Question: I am using HTTPService component to call the webservice. I am getting the result in resulthandler but result type is objectProxy. I want to convert them to my value objects which I generated using Data/Service of Flash builder.
I am not able to access the ConnectUserAccess (as shown in attached image) as the Value Object.
'''
var hs:HTTPService = new HTTPService();
var url:String = ConfigManager.getProperty("user.project.acess");
hs.method = "GET";
hs.url = url;
hs.resultFormat = "object";
var params:Object = {};
params["User_Name"] = "madhur";
hs.addEventListener(ResultEvent.RESULT, getProjectsAccessHandler);
hs.addEventListener(FaultEvent.FAULT, getProjectFaultHandler);
hs.send(params);
private function getProjectsAccessHandler(event:ResultEvent):void{
var connect:ConnectUserAccess = event.result.ConnectUserAccess;
}
'''
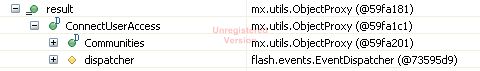
Answer: I finally made it work. Mistake I was doing was creating HTTPservice Object even though I have generated the service class using Data/Service feature of flash builder.
I only had to use the generated service class to make a call to Httpservice. Now all I want is to get the event back from the service. The generated service returns me mx.rpc.AsyncToken which I can consume using callResponder.token. See the code below to get more clarity.
'''
import services.release.Release;
[Bindable]
private var userCR:CallResponder;
[Bindable]
private var release :Release;
private function init():void{
userCR = new CallResponder;
userCR.addEventListener(ResultEvent.RESULT, getUserProject);
userCR.addEventListener(FaultEvent.FAULT,getUserProjectFaultHandler);
release = new Release;
}
protected function userProjectAccess(User_Name:String, User_GUID:String):void
{
userCR.token = Release.UserProjectAccess(User_Name, User_GUID);
}
'''
Call this function userProjectAccess wherever required.